Question: For some reason, my tabs have gotten crunched on my google chrome browser (see picture attached). I've try to go into settings and reset browser but it does not change. I'm running windows 8.1 with my fonts at 150% because I have big monitors.
Version 31.0.1650.63 m

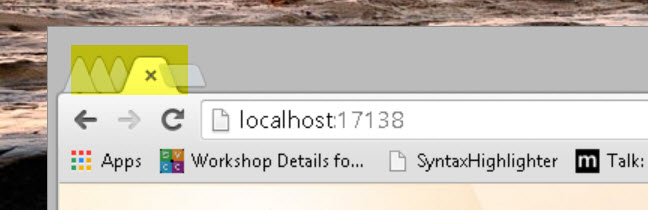
Answer: I just did some more searching and found the answer (though it makes the screen pretty ugly, google does not do a good job with this)
<URL>
"I found the answer posted by Azmeer Kahn on November 22. Type chrome://flags in the address and scroll WAY down to the HiDPI section - change from default to Enable. Whew. Worked for me."